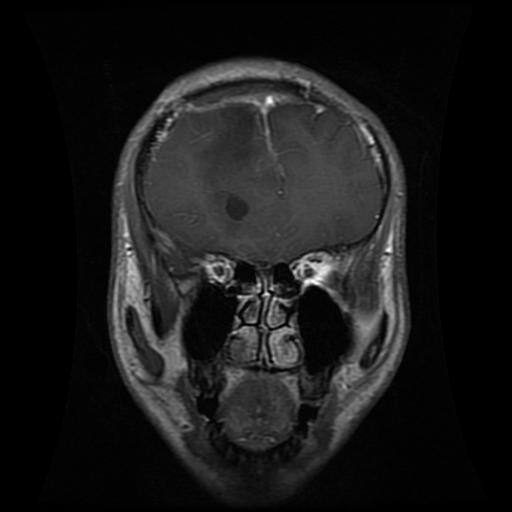
Label: glioma